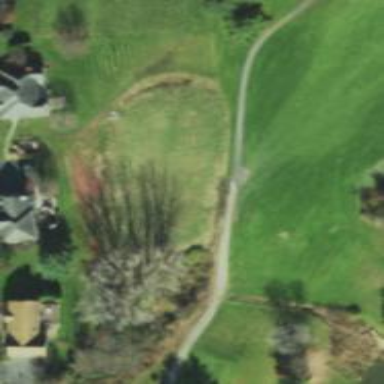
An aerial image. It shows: Path used for both walking and golf.